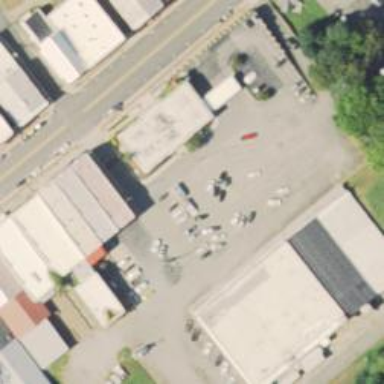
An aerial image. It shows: Commercial building.